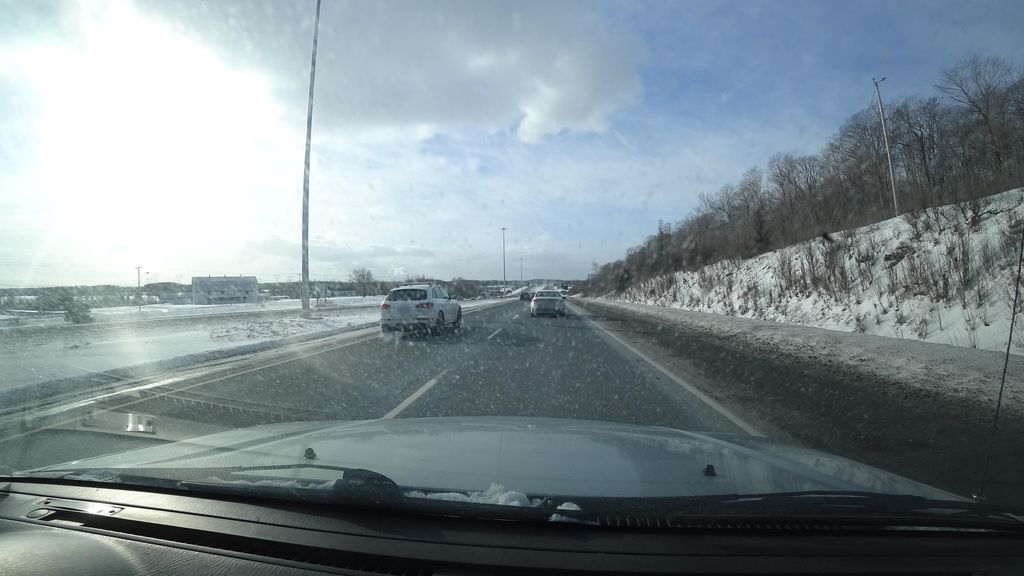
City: quebec_city